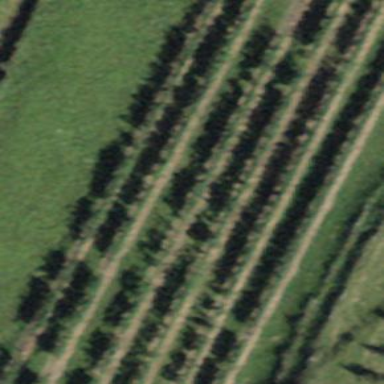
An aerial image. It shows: Vineyard.